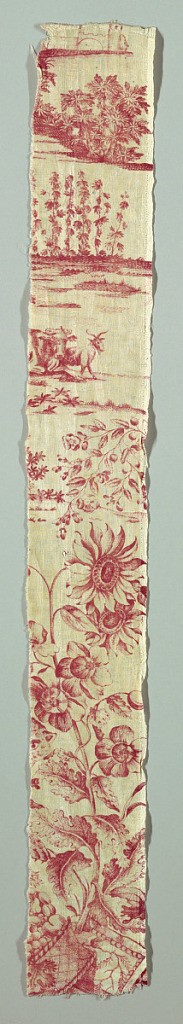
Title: Textile
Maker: Bromley Hall, Middlesex, England, 1712–1763
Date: late 18th–early 19th century
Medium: cotton Technique: printed by engraved copper plate on plain weave
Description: Panel, once part of a valance, and small fragments of white cotton with large, scenic design printed in red. Design is incomplete and shows a central pillar twined with a grape vine. At the base, a woman in flowing robes over armor is seated with one hand on her breast, the other pointing to the right. Beside her stands a young man, Bacchus, a wreath of grapes in his hair, the thyrsus entwined with grapes in his left hand, and in his right hand, a wine cup which he offers to the woman. At back, architectural details such as a lighthouse, a galley under full sail, with oars. At right, a rustic scene of a girl dancing while a piper plays. On Component B, lower right, a naked boy crowned with grapes on the back of a leopard. Additional details include a wine pitcher, vase, foliage and birds.